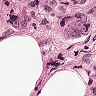
Metastatic tissue present: yes